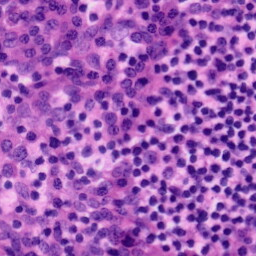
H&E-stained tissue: Tonsil